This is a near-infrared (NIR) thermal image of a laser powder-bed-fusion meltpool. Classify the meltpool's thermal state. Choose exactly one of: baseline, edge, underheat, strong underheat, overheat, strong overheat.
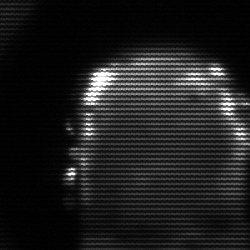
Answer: baseline